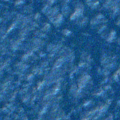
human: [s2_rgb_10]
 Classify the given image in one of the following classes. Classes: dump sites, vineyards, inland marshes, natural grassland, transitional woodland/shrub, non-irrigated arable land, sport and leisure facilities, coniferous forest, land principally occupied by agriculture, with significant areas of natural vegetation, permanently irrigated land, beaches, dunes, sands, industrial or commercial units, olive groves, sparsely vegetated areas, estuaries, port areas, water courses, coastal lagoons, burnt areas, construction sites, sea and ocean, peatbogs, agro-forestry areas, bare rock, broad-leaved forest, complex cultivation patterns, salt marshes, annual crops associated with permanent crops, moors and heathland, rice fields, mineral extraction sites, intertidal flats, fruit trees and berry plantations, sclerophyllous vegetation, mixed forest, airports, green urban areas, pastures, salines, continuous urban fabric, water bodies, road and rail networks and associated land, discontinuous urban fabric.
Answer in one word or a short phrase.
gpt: sea and ocean